Question: I have a variable with an NSInteger type.. if I set a breakpoint on the variable and print it's output into the log, I get the expected value (ie 0).. however it looks very different on the debugger stacktrace variable list (180821440).. can someone explain what's going on?

I'm running Xcode 5.1.1 with Apple LLVM 5.1 having a 'None' optimization level for the compiler
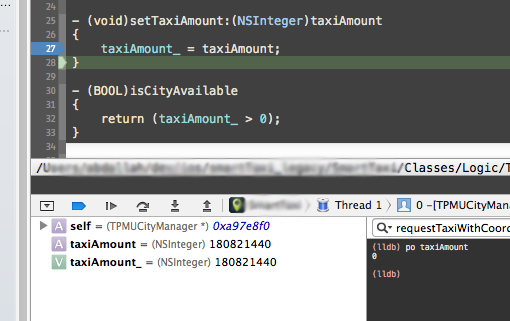
Answer: from the discussion of <URL> above.. I figured out this was happening.
In the original code I was getting the 'taxiAmount' value from an http call like so:
'''
[serverGateway_ getTaxiAmountWithCoordinate:coordBlock onSuccessBlock:^(NSData *responseData)
{
[parser_ parseTaxiAmountWithData:responseData onSuccessBlock:^(NSNumber *taxiAmount)
{
[cityManager_ setTaxiAmount:taxiAmount];
'''
so I was sending an 'NSNumber' value to a 'NSInteger' varialbe
'''
- (void)setTaxiAmount:(NSInteger)taxiAmount
{
taxiAmount_ = taxiAmount;
}
'''
in this case typing 'po taxiAmount' returned 0, whereas 'p taxiAmount' returned 180520272:
so what was causing this whole hoopala was treating a NSNumber as an NSInteger.. obviously correcting the line to
'''
[cityManager_ setTaxiAmount:[taxiAmount integerValue]];
'''
fixed the problem (and cleared the confusion)